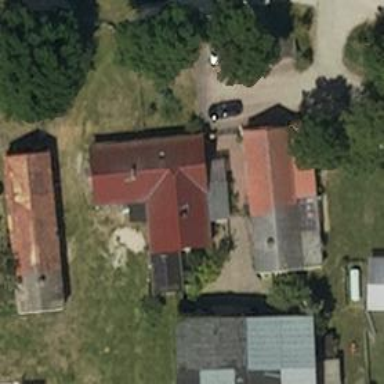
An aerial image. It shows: Residential building.